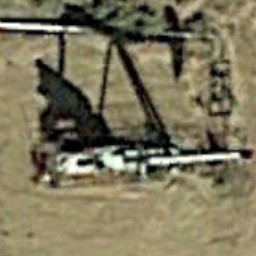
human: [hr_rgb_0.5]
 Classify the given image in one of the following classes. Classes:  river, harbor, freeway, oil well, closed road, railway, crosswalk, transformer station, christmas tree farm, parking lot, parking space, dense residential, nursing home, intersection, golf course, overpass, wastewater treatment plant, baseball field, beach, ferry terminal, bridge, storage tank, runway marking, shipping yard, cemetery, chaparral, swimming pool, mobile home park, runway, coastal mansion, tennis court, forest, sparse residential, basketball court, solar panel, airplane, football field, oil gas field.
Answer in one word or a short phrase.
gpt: oil well